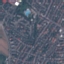
Label: Residential